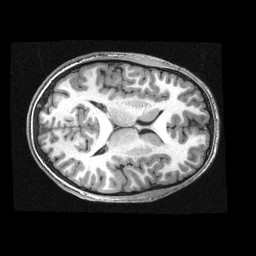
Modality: T1w
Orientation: axial
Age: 14
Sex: male
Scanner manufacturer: siemens
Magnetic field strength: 3 T
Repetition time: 2.3 s
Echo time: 0.00336 s